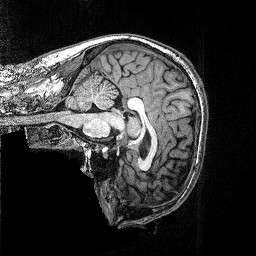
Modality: T1w
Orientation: sagittal
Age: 40
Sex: male
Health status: ill
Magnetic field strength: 3 T
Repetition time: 2.53 s
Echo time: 0.00331 s